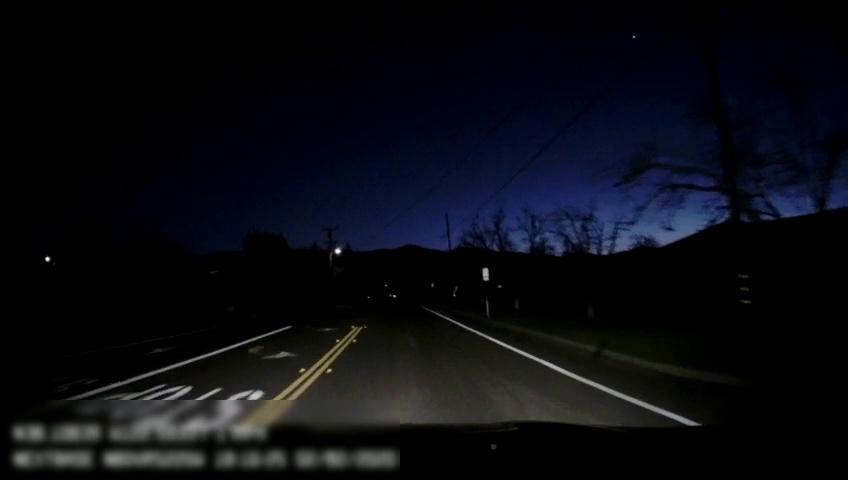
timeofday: Night
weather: Other
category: Drivable Space
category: Lanes | Alternate Lane
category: Lanes | Opposite Lane
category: Lanes | Alternate Lane
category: Lanes | Current Lane